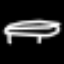
Label: bed